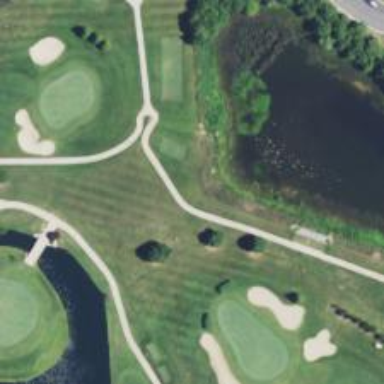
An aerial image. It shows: View of golf hole.